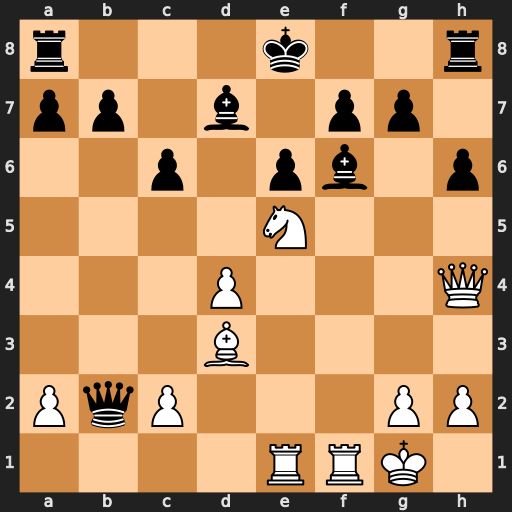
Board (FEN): r3k2r/pp1b1pp1/2p1pb1p/4N3/3P3Q/3B4/PqP3PP/4RRK1
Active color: w
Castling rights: kq
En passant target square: -
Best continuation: Rxf6 gxf6 Qxf6 Qxd4+ Kh1